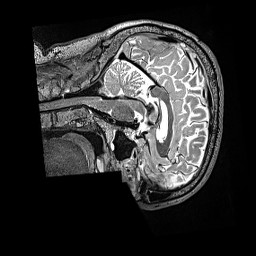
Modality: T2w
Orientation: sagittal
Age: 51
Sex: male
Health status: ill
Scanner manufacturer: siemens
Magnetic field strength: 3 T
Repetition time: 3.2 s
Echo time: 0.564 s